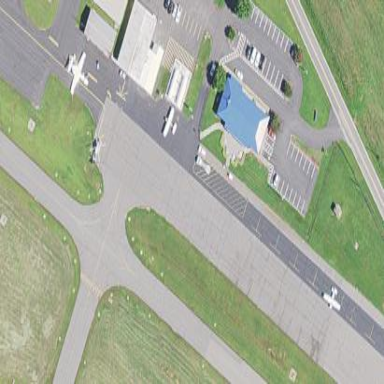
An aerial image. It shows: Apron at the airport.